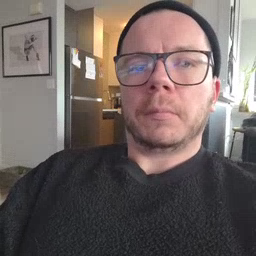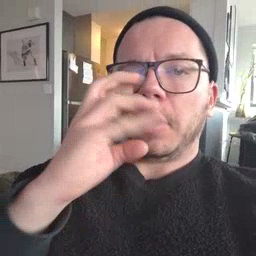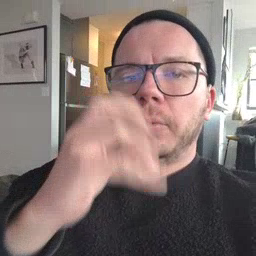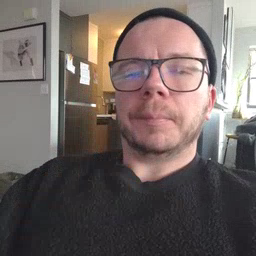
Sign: clown